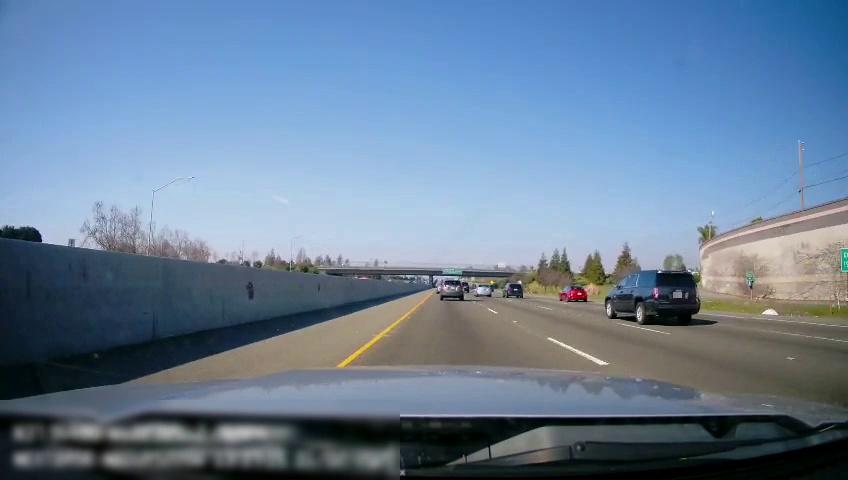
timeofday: Day
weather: Sunny
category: Drivable Space
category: Vehicles | SUV
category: Vehicles | SUV
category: Vehicles | SUV
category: Vehicles | Car
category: Vehicles | Car
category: Lanes | Current Lane
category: Lanes | Current Lane
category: Lanes | Alternate Lane
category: Lanes | Alternate Lane
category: Lanes | Alternate Lane
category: Traffic | Signs
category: Traffic | Signs
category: Traffic | Signs